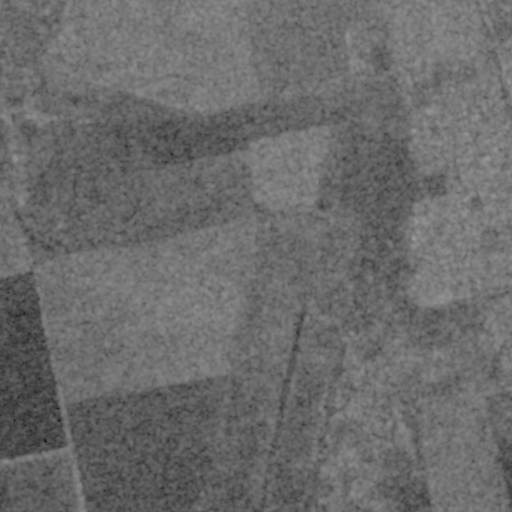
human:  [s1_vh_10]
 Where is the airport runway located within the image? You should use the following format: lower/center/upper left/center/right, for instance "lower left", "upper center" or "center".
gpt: The airport runway is located in the lower center of the image.
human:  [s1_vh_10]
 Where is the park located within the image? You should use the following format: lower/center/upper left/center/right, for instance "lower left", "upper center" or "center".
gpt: The park is located in the center right of the image.
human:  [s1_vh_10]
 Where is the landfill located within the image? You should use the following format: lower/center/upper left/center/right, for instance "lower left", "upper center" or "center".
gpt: There is no landfill in the image.

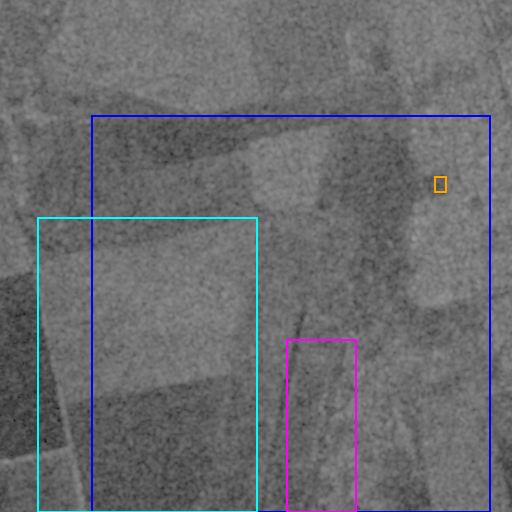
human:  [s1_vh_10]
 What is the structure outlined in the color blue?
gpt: The structure outlined in blue is an airport.
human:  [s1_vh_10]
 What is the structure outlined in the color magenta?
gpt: The structure outlined in magenta is an airport apron.
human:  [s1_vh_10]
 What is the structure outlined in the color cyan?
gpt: The structure outlined in cyan is a crop field.
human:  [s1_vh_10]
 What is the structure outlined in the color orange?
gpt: The structure outlined in orange is a park.
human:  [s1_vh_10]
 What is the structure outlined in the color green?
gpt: There is no green outline.